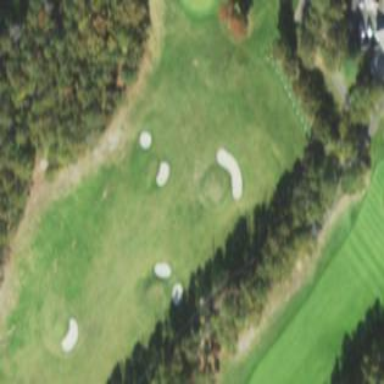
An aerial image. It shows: Driving range for golf on grass.